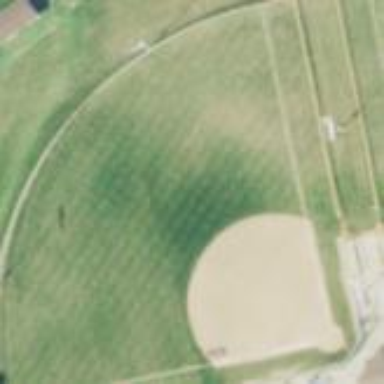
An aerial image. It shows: Baseball pitch for leisure land activities.